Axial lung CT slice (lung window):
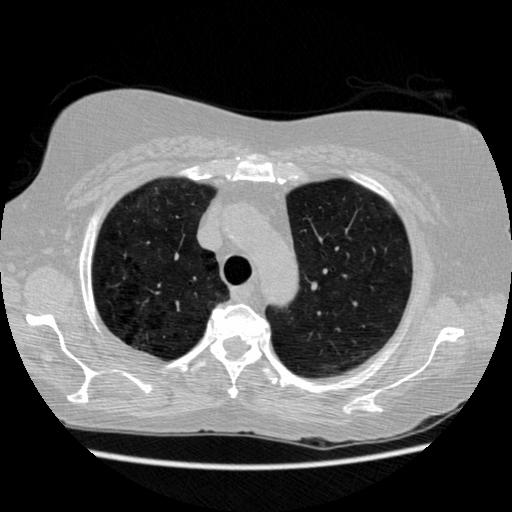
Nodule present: no